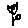
Label: flower